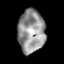
Tissue: skin
Cell type: Epithelial cells
Senescence score: 0.2556
Nuclear area (px): 1139
Mean DAPI intensity: 148.475